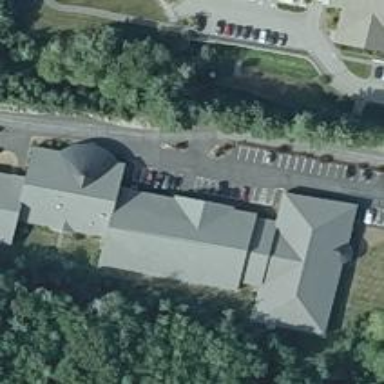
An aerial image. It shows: Healthcare facility.